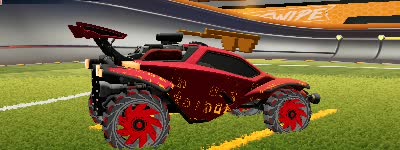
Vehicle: octane